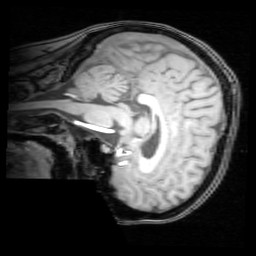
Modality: T1w
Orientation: sagittal
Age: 19
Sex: female
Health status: healthy
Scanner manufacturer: philips
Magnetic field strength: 3 T
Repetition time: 0.012 s
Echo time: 0.0037 s